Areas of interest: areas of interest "Scenic Spot"
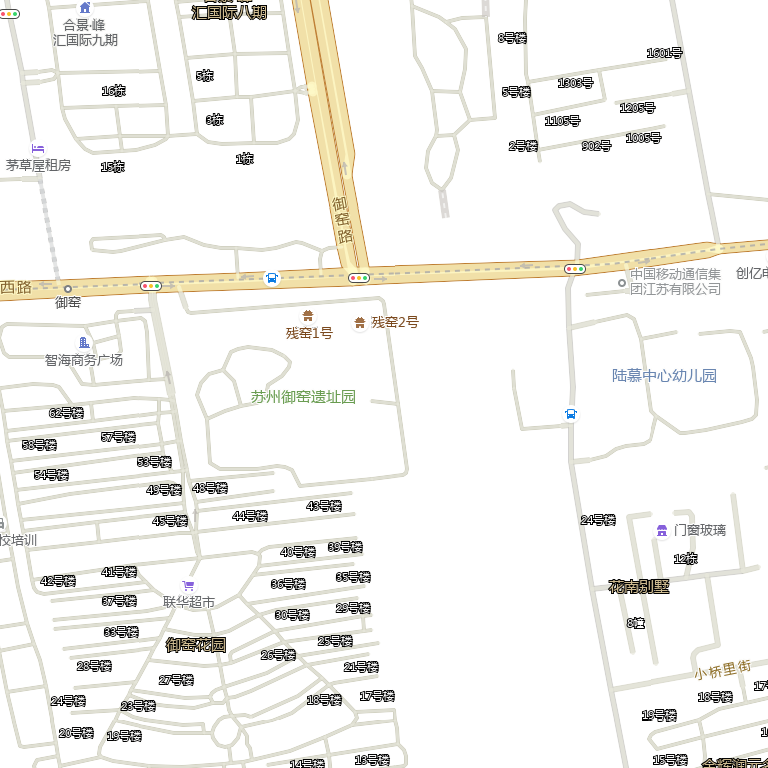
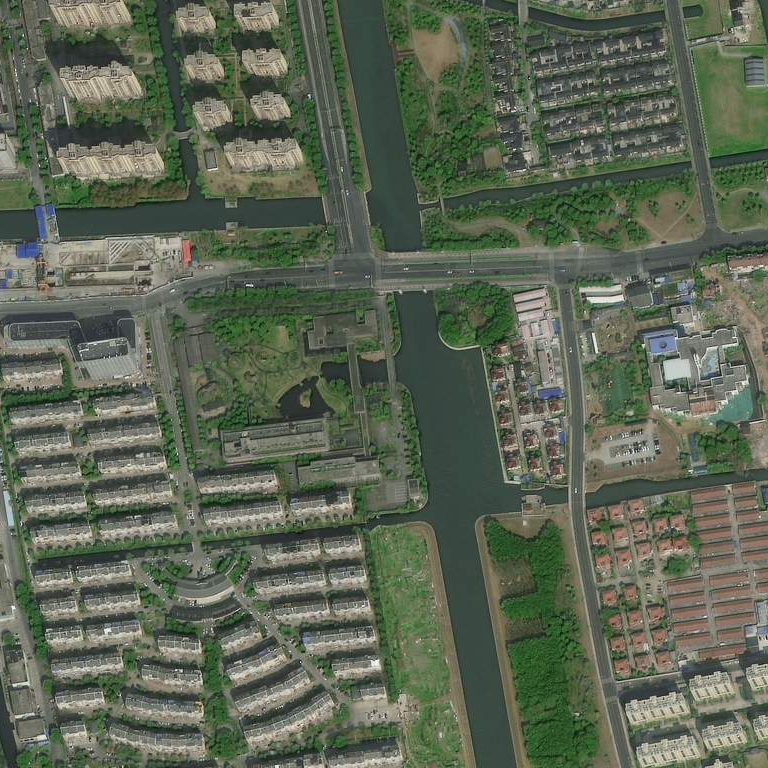